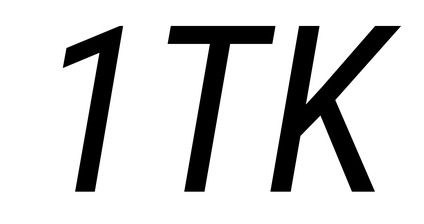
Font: Roboto-Italic_Condensed_Italic